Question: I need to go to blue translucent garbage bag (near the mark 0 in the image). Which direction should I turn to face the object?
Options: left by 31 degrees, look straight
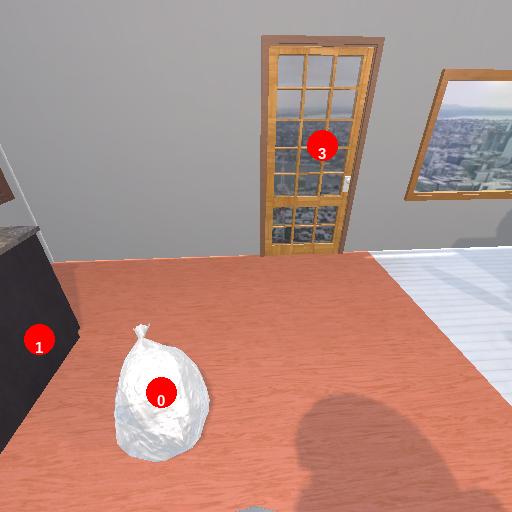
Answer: left by 31 degrees